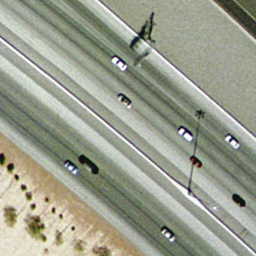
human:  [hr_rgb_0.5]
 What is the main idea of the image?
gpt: freeway